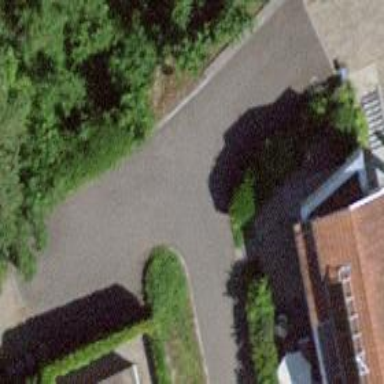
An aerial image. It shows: Residential road.